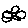
Label: flower